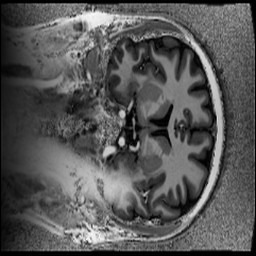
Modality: UNIT1
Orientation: coronal
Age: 30
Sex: male
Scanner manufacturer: siemens
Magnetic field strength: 6.98 T
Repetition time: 6 s
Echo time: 0.00283 s